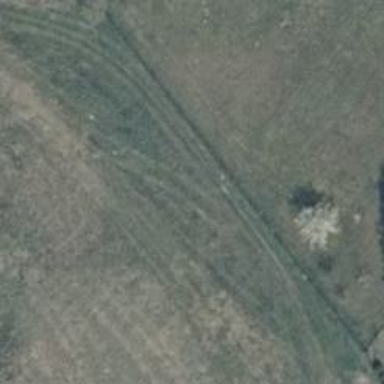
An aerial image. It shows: Area covered with grass.